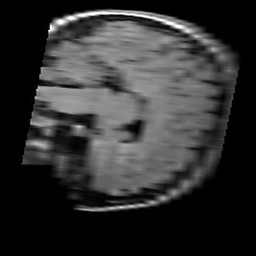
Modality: T1w
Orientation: sagittal
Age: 23
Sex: female
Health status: healthy
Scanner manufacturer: siemens
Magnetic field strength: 3 T
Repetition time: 4.1 s
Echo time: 0.0085 s